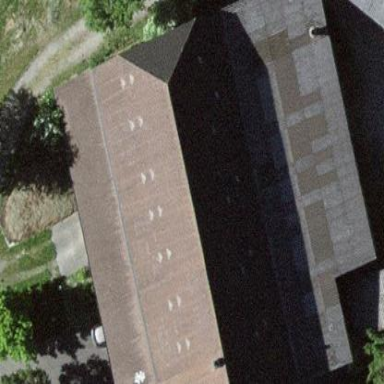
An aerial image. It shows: Farm building.